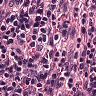
Metastatic tissue present: no